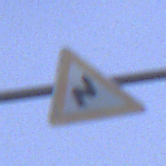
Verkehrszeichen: DoppelkurveRechts
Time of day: SunriseSunset
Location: Outdoor (Suburban)
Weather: PartlyCloudy
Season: NotSpecified
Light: Natural